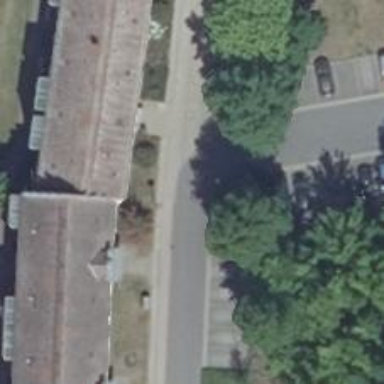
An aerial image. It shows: Service road with flush kerb on the right sidewalk.